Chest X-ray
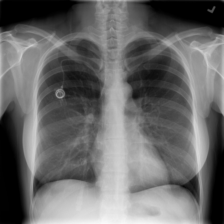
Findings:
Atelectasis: negative
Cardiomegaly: negative
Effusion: negative
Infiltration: negative
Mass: negative
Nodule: negative
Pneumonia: negative
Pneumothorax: negative
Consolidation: negative
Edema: negative
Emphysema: negative
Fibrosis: negative
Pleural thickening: negative
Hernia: negative